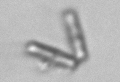
Label: Thalassionema